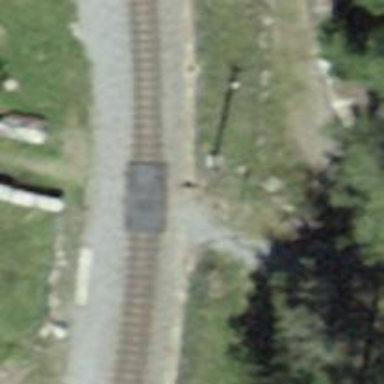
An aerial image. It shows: Uncontrolled railway crossing.